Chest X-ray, PA view. Patient: 84 years old, sex M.
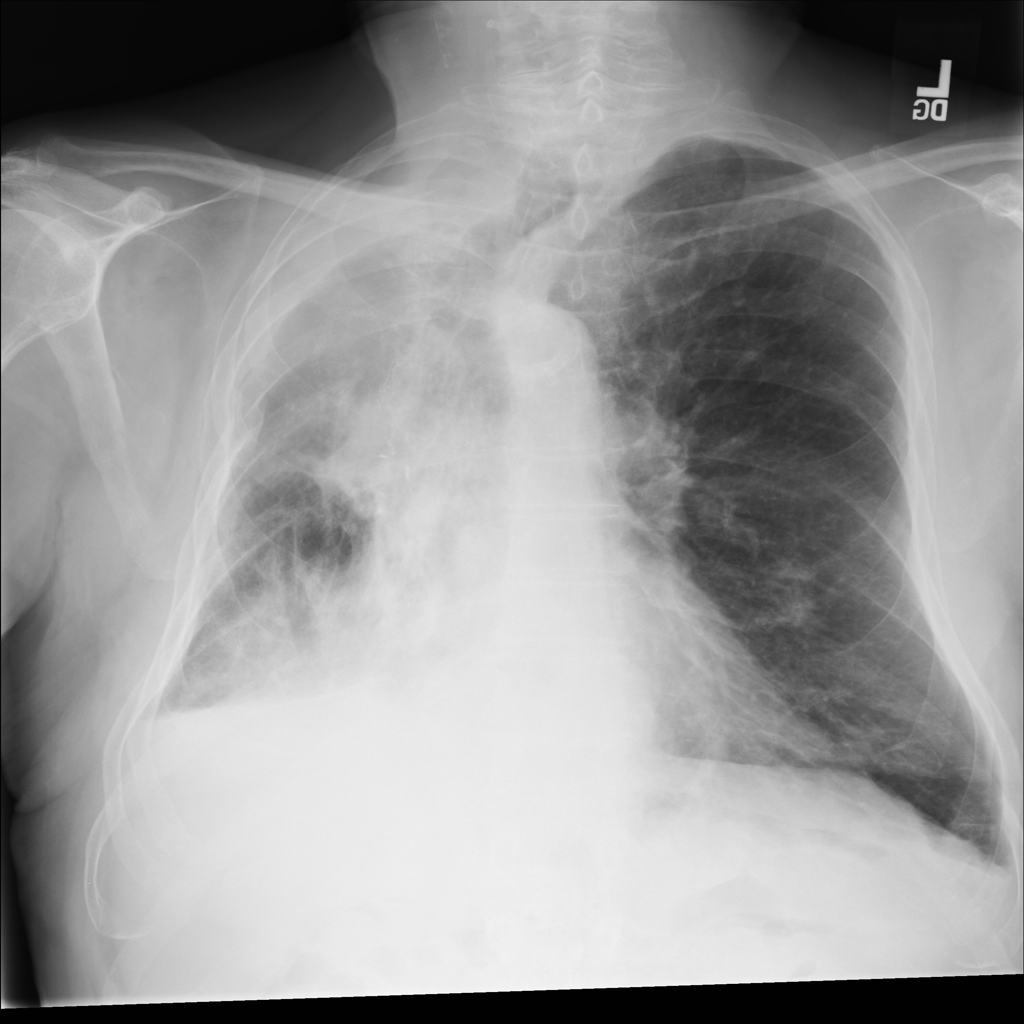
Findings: Fibrosis, Mass